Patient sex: F
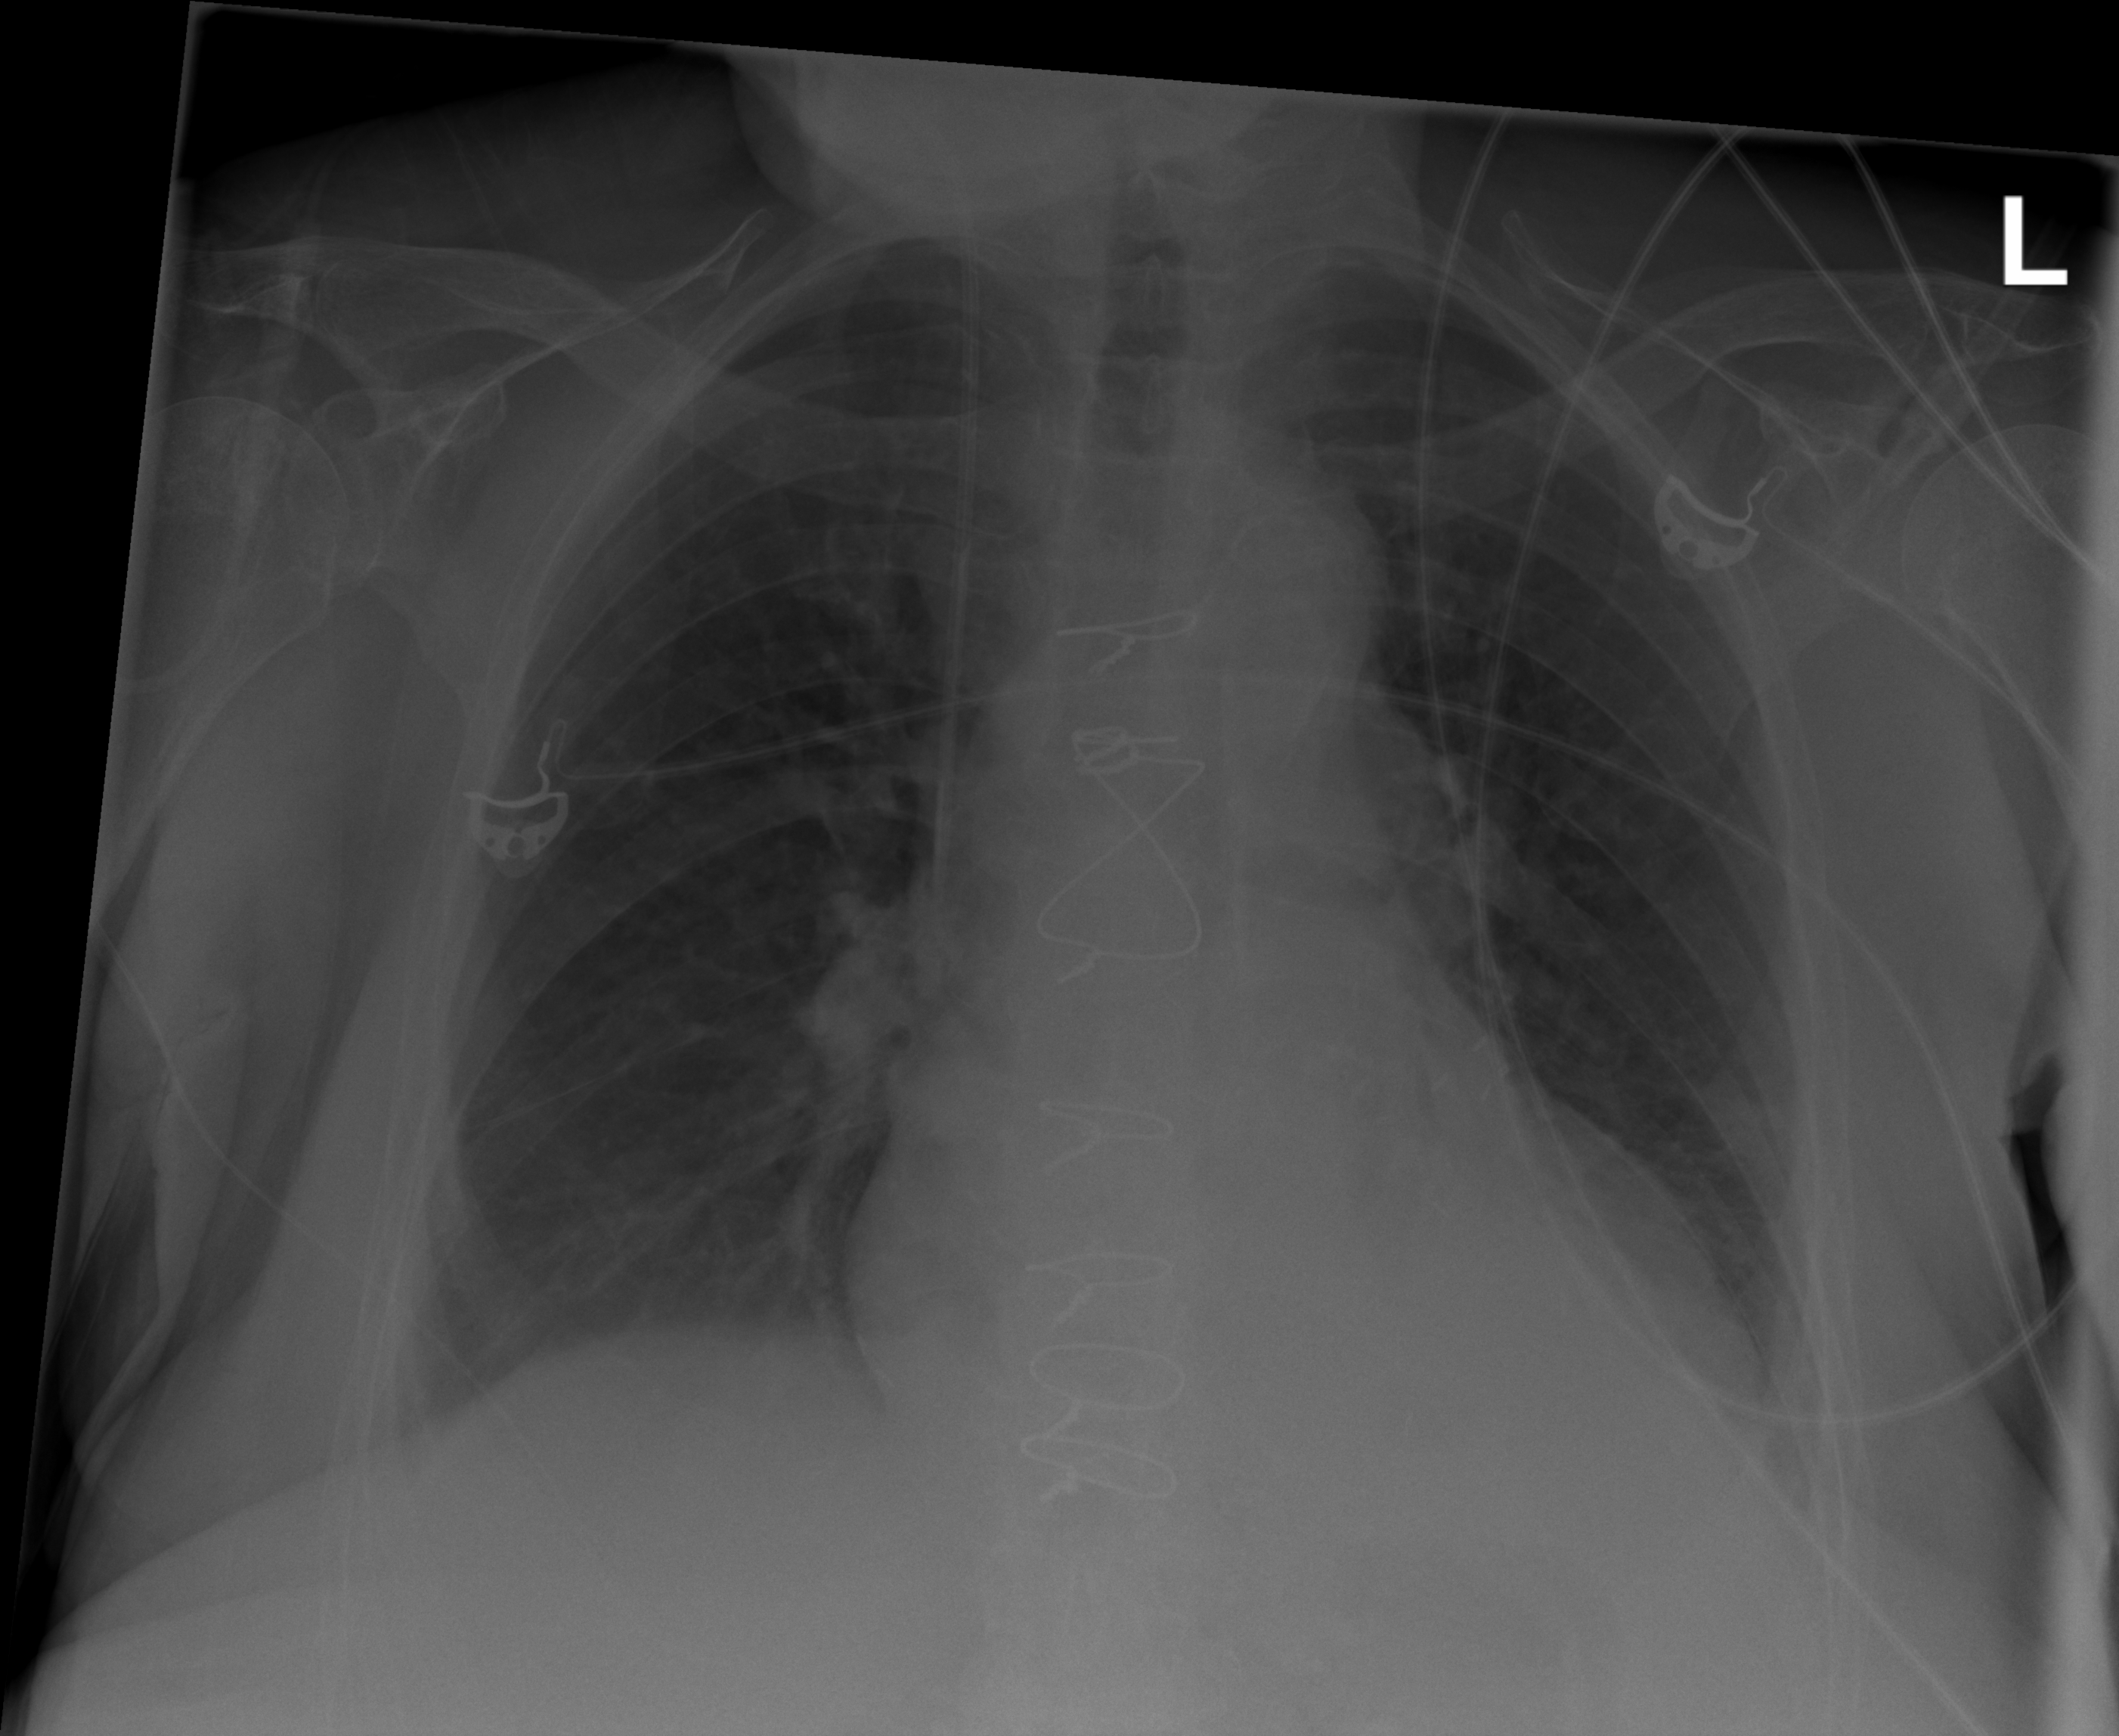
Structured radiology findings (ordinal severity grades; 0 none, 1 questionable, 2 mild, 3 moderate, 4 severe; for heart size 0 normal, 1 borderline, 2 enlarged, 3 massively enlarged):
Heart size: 2
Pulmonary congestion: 0
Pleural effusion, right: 2
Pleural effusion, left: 2
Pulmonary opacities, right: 0
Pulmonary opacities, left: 0
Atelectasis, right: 2
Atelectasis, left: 2